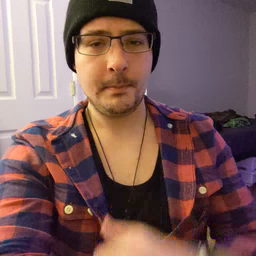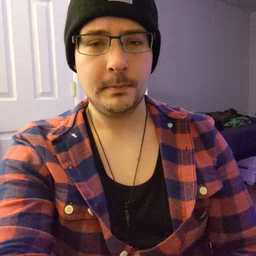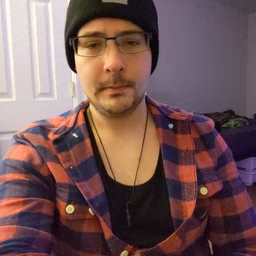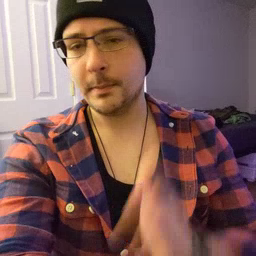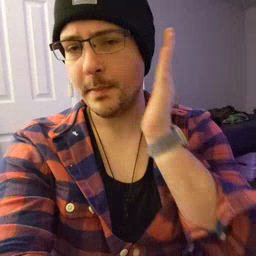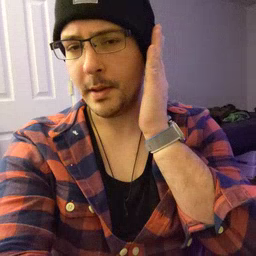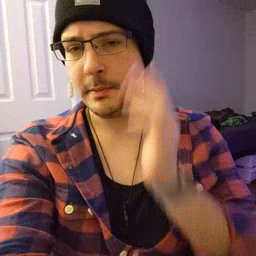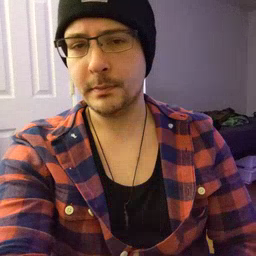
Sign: bed